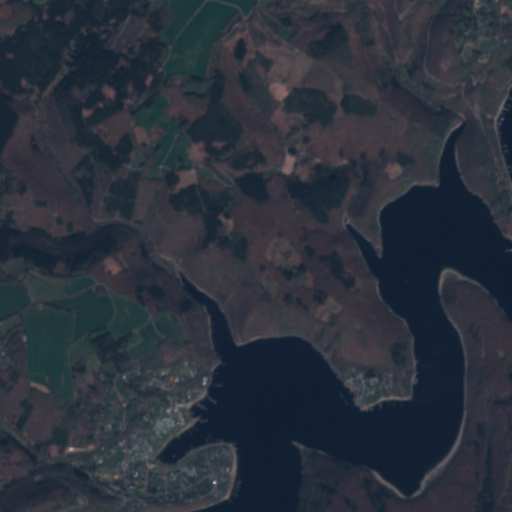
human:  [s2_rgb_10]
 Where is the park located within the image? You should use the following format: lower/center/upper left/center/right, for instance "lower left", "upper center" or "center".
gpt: The park is located in the lower of the image.
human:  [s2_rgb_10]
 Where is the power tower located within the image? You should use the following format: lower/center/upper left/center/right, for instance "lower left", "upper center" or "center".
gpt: The power tower is located in the upper of the image.
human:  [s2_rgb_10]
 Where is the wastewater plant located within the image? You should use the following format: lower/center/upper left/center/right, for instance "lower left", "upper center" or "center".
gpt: The wastewater plant is located in the lower center of the image.
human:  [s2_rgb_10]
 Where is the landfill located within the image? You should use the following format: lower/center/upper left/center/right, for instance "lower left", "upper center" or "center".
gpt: There is no landfill in the image.